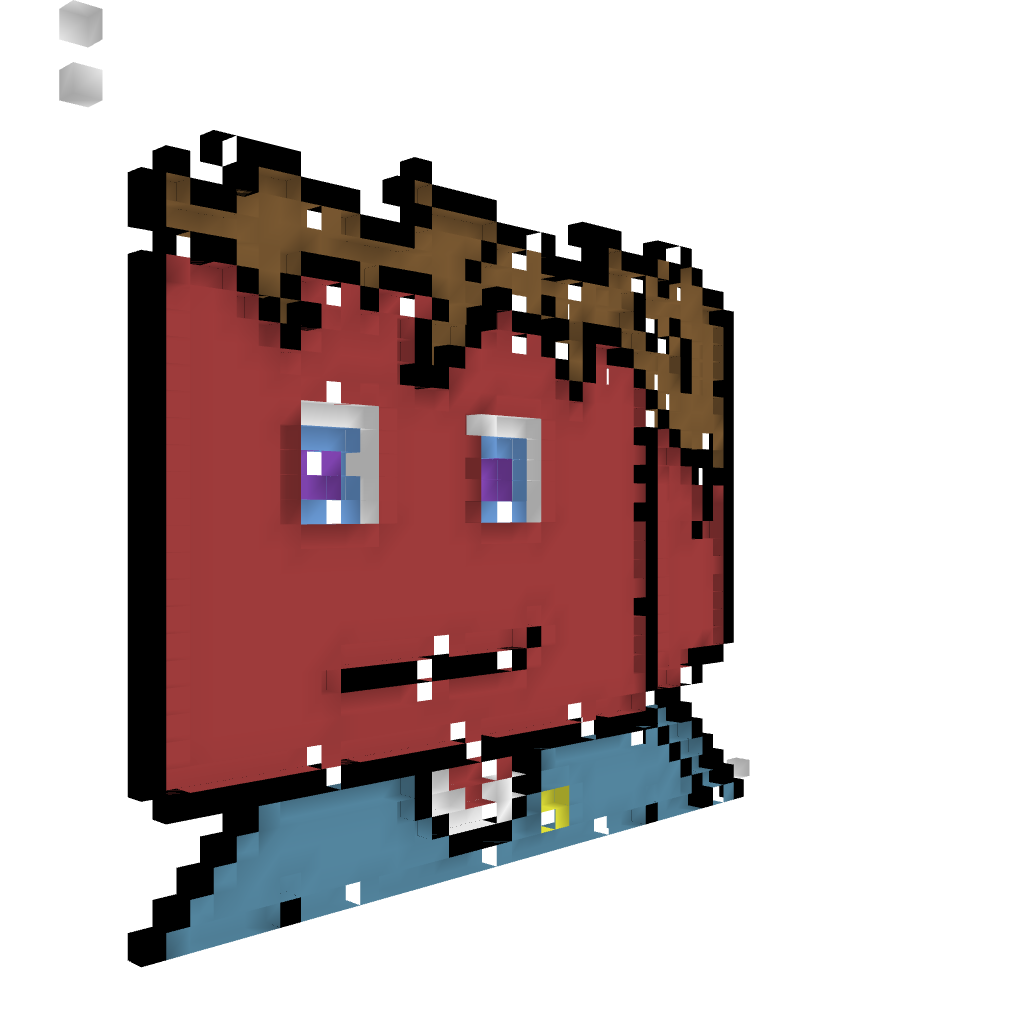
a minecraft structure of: Brownbiscuitsface pixel art high quality